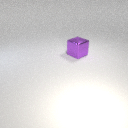
large purple metal cube